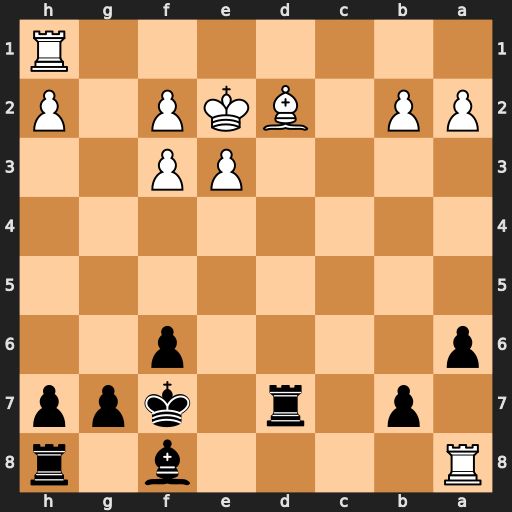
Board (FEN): R4b1r/1p1r1kpp/p4p2/8/8/4PP2/PP1BKP1P/7R
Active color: b
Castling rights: -
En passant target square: -
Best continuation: Rxd2+ Kxd2 Bb4+ Ke2 Rxa8